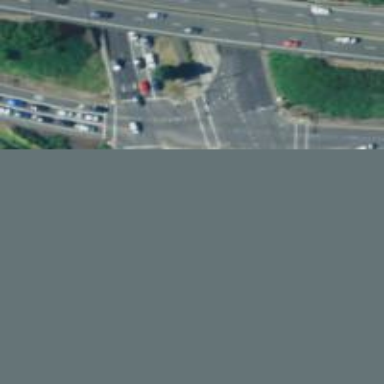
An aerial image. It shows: Busway road.